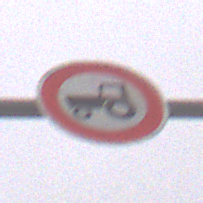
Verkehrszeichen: VerbotKraftfahrzeugeZuegeNichtSchneller25
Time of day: Midday
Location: Outdoor (Nature)
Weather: Overcast
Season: Winter
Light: Natural